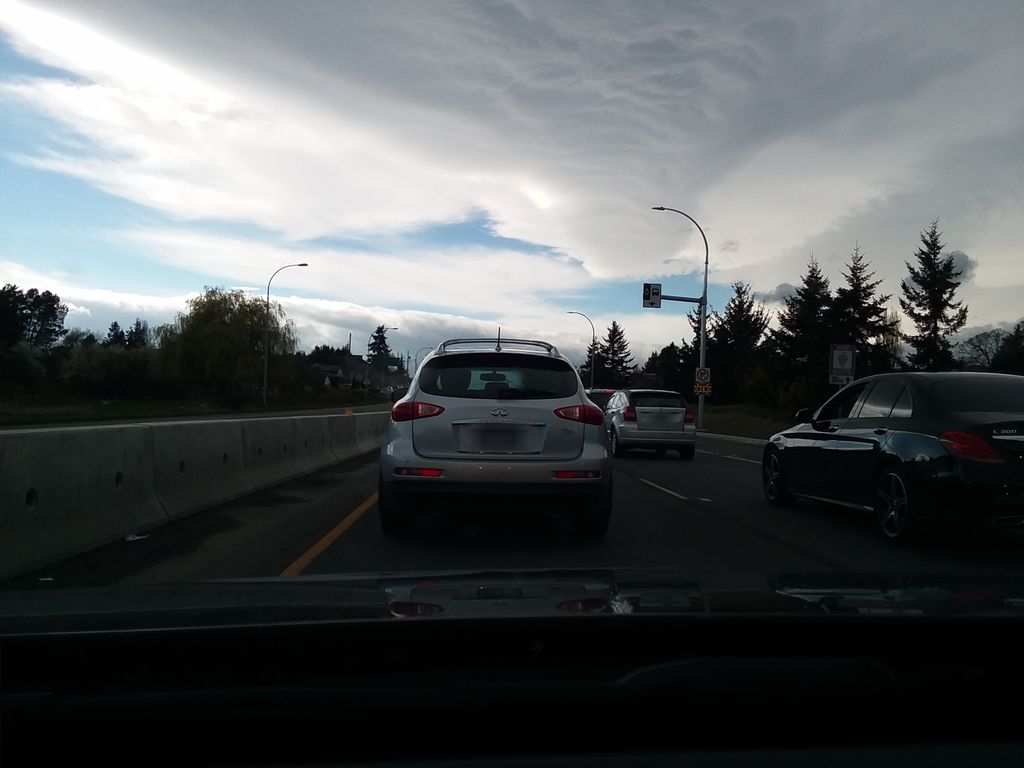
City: victoria